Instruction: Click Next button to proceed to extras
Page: checkout_seats
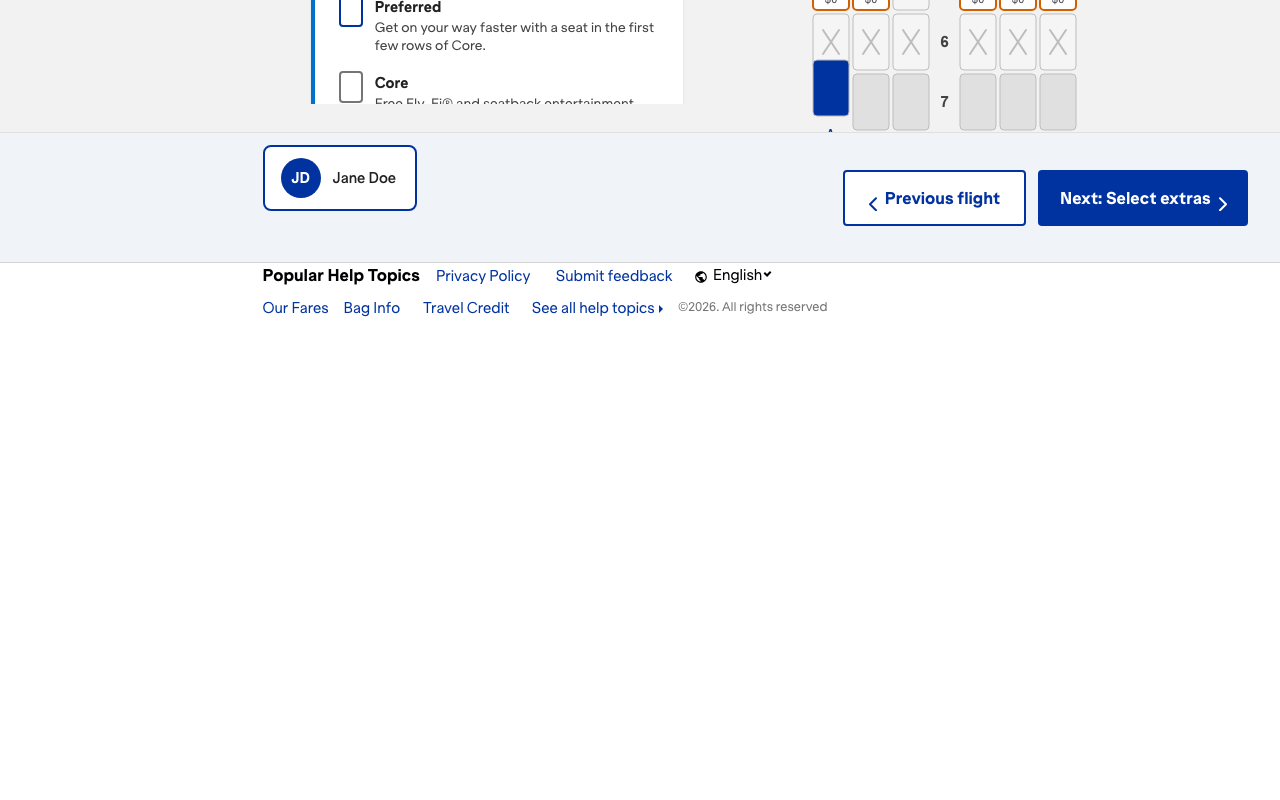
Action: click